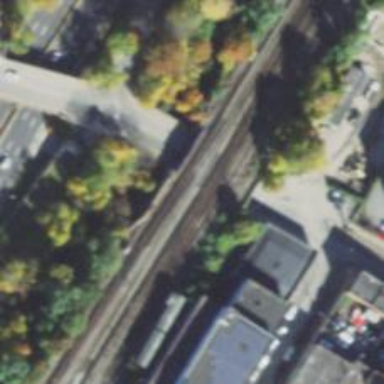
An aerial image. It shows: Bridge over electrified railway track.